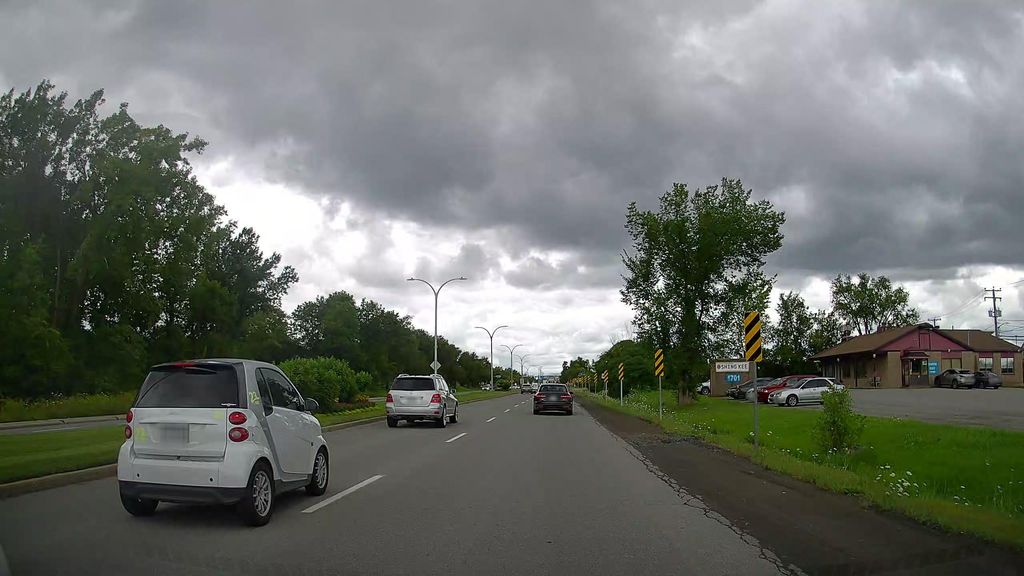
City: montreal